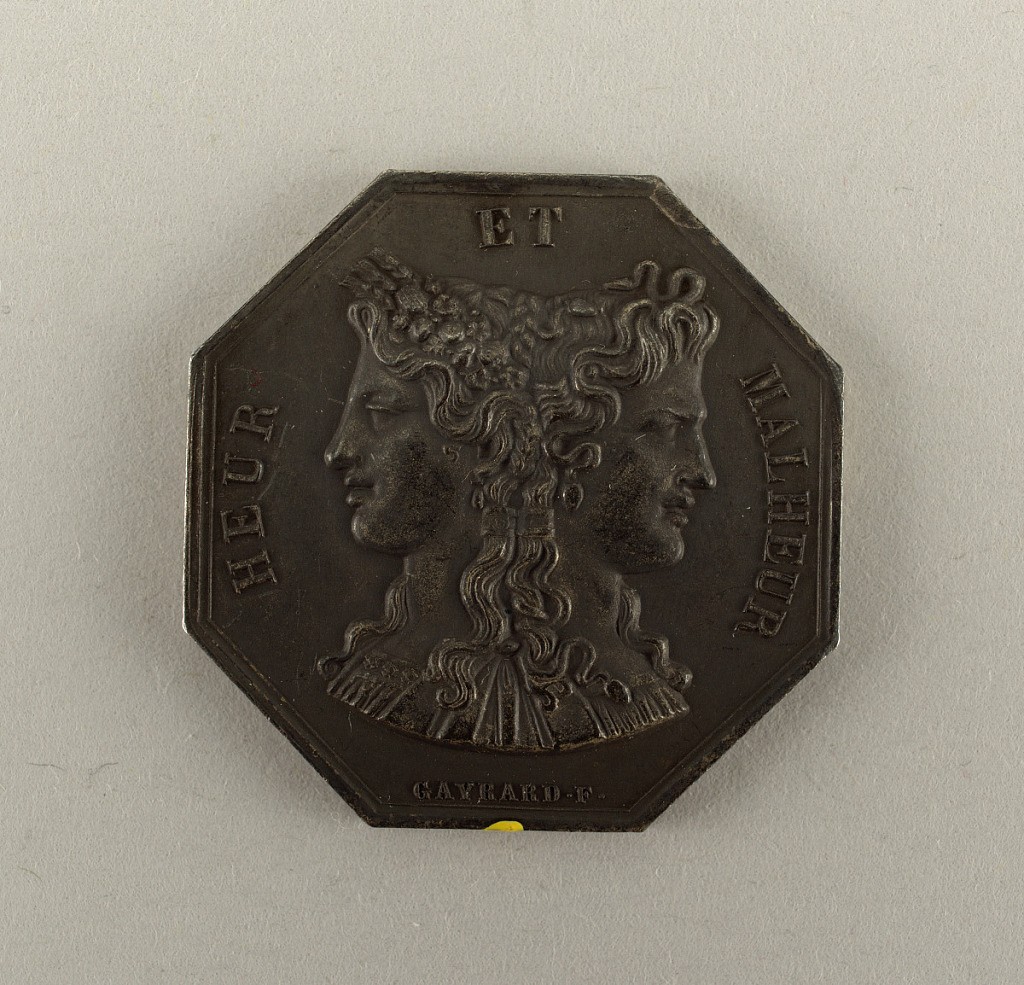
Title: Heur et Malheur (Happiness and Woe)
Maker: Raymond Gayrard, French, 1777 - 1858
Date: early 19th century
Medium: Cast silver
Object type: Token
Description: Octagonal gambling token. Obverse shows the double bust of young Janus. Inscription: HEUR ET MALHEUR (happiness and woe) / GAYRARD-F. Reverse shows sea goddesses.